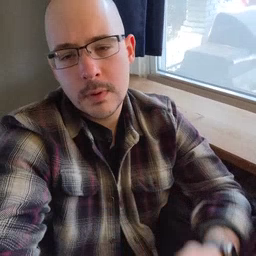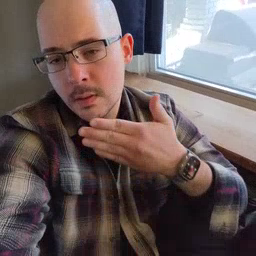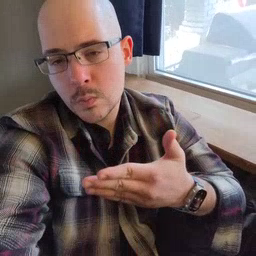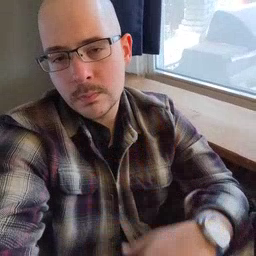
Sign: thankyou